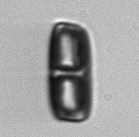
Label: Ephemera